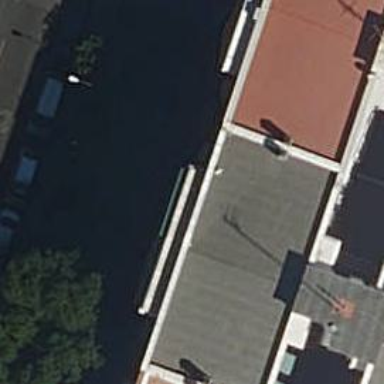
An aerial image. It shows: Clothing store.